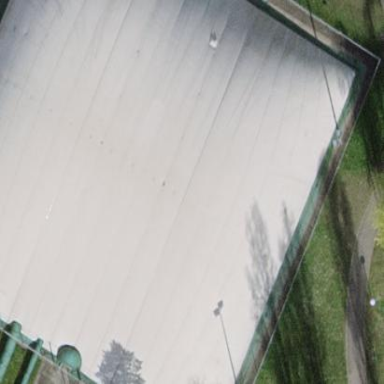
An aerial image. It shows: Tennis court in leisure pitch.